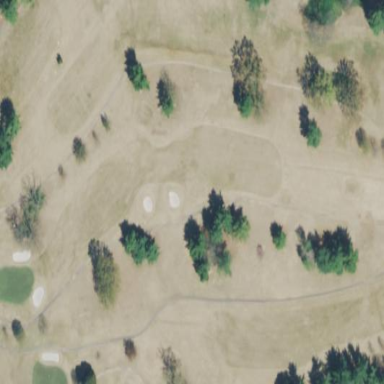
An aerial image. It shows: Golf fairway surrounded by grass.